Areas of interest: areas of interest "Haiwaiguo Hangzhou Auto City Building C"
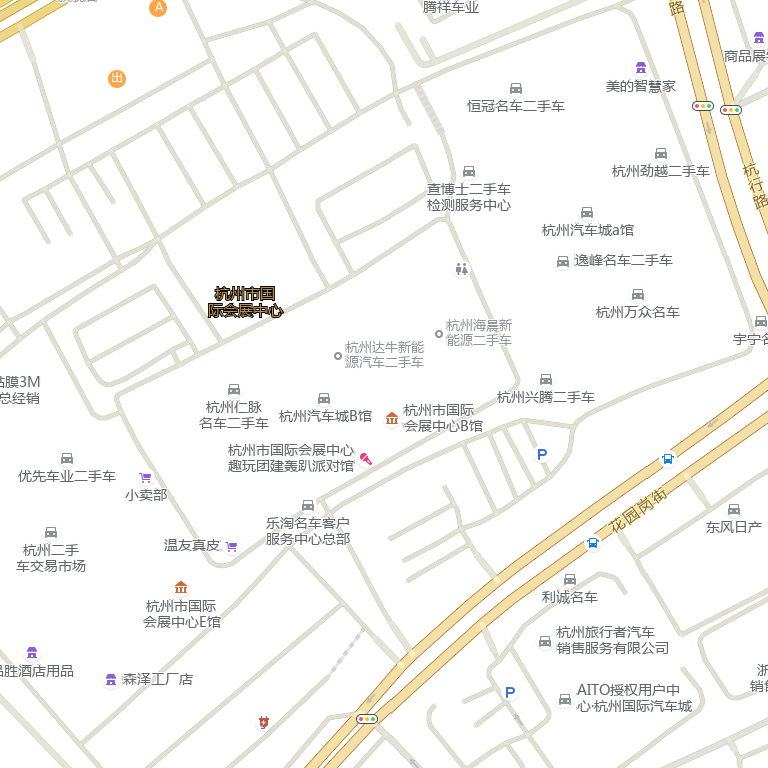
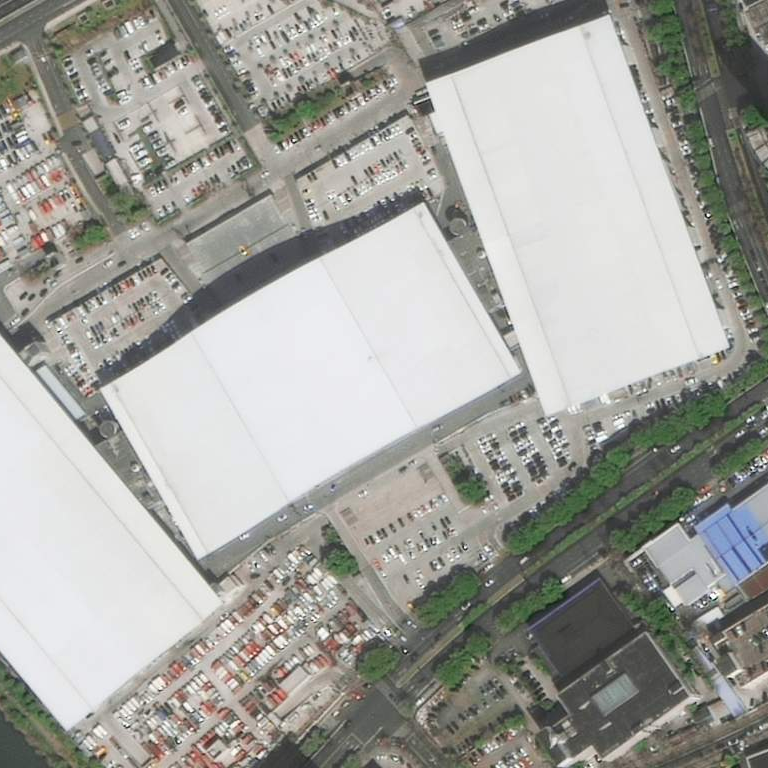